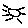
Label: sun